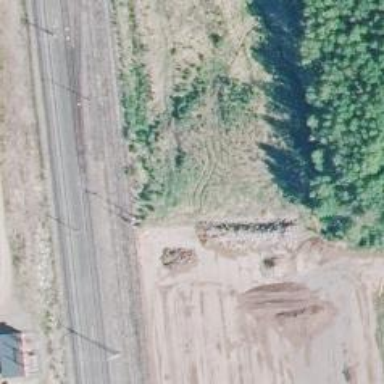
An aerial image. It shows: Railway yard.